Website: walmart
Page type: customer-info-address
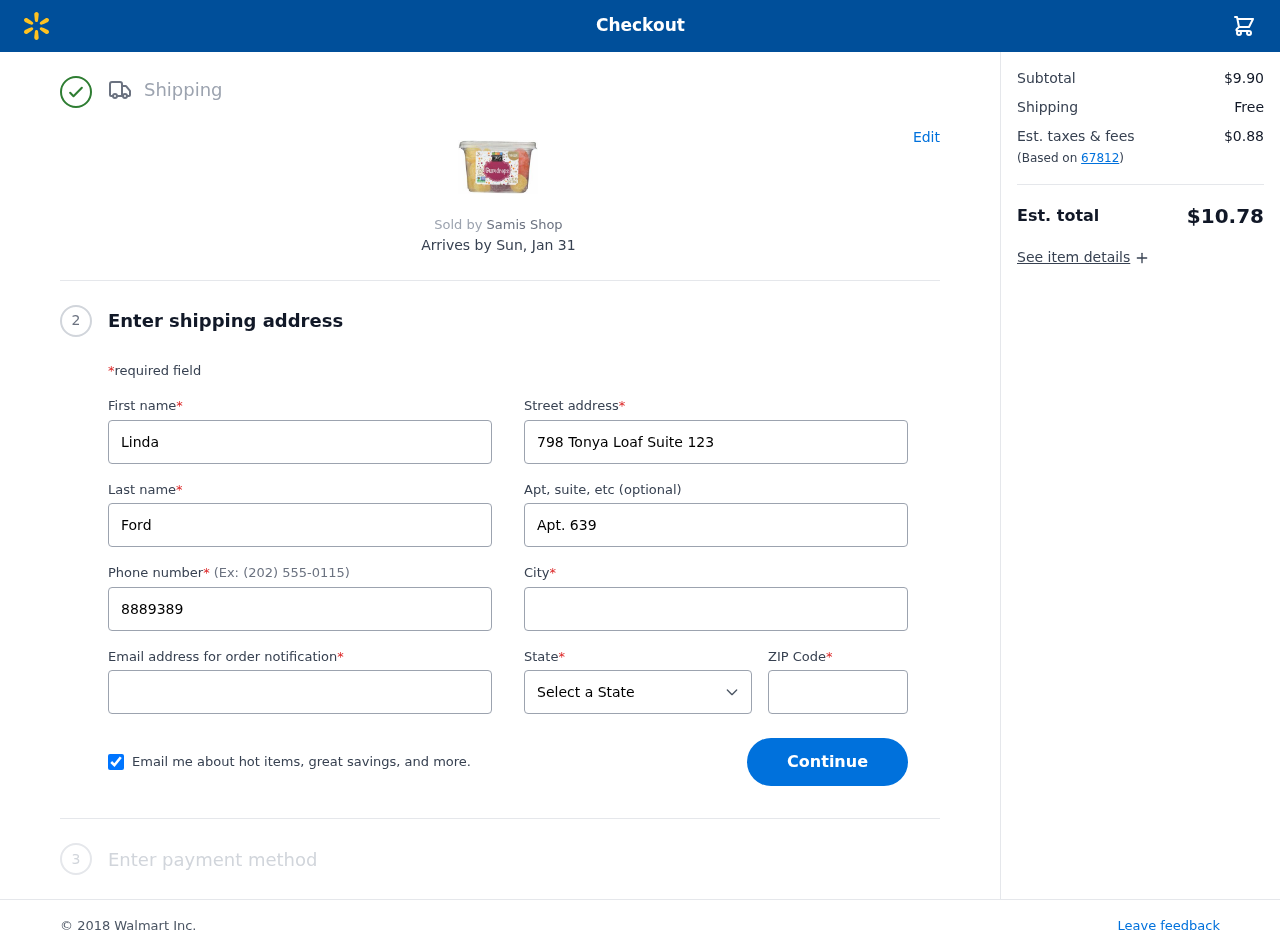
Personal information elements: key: PII_CITY
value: Jamesberg
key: PII_EMAIL
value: lindaford@gmail.com
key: PII_FIRSTNAME
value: Linda
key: PII_LASTNAME
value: Ford
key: PII_PHONE
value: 8889389928
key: PII_POSTCODE
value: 67812
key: PII_STATE
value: VI
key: PII_STREET
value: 798 Tonya Loaf Suite 123
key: PII_STREET2
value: Apt. 639
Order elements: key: ORDER_DELIVERY_DATE
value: Sun, Jan 31
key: ORDER_SUBTOTAL
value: $9.90
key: ORDER_SHIPPING_COST
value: Free
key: ORDER_TAX
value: $0.88
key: ORDER_TOTAL
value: $10.78